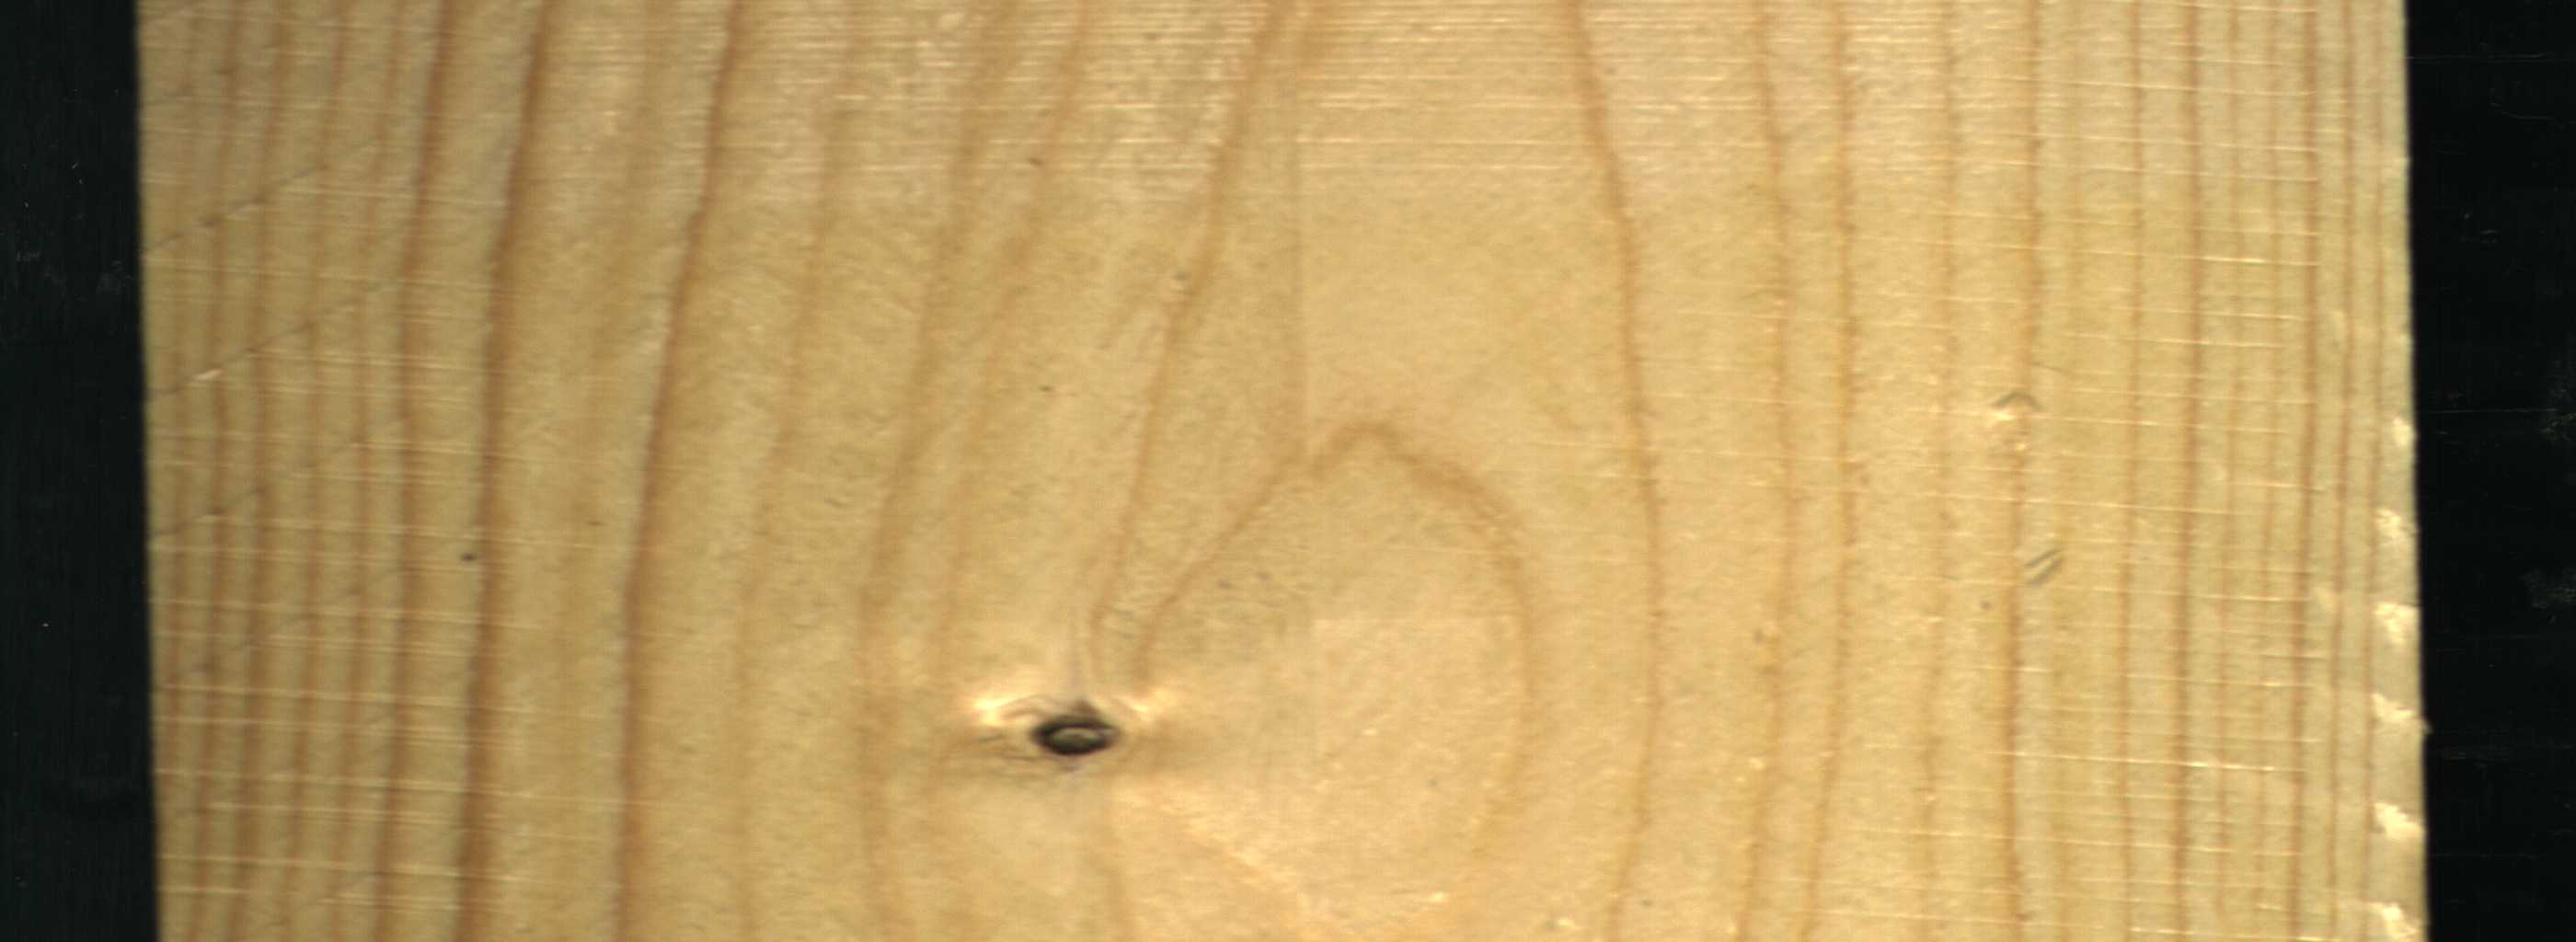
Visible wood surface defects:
Dead_Knot